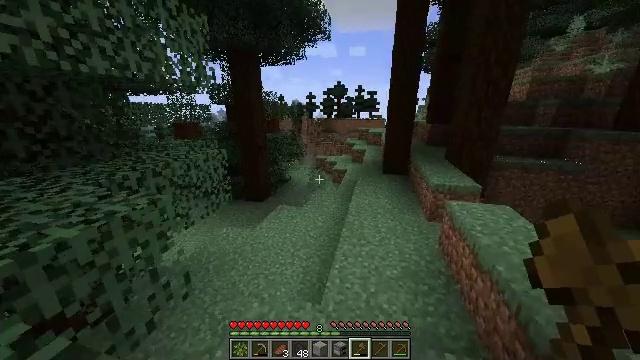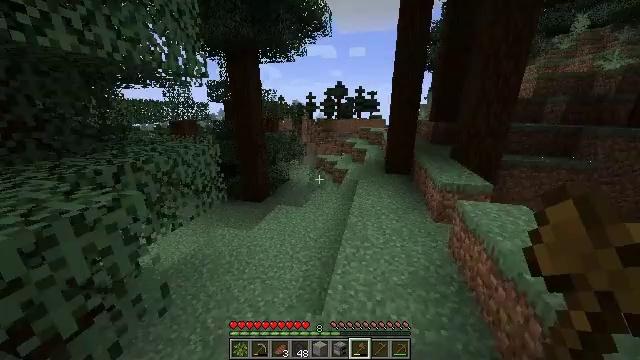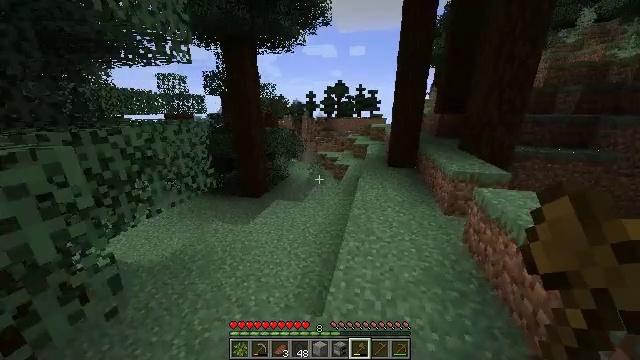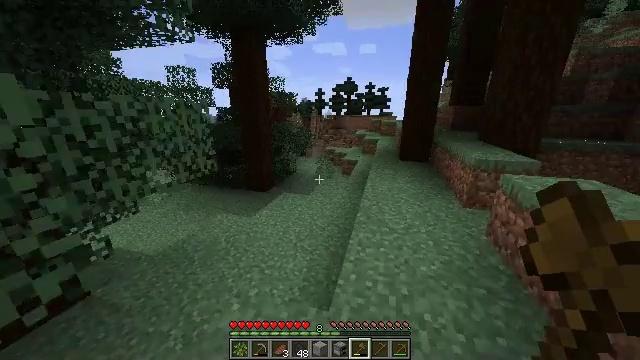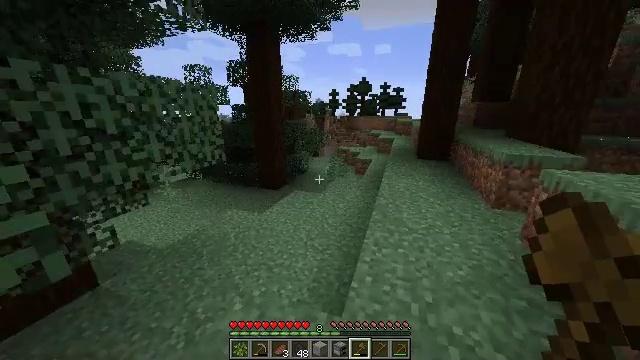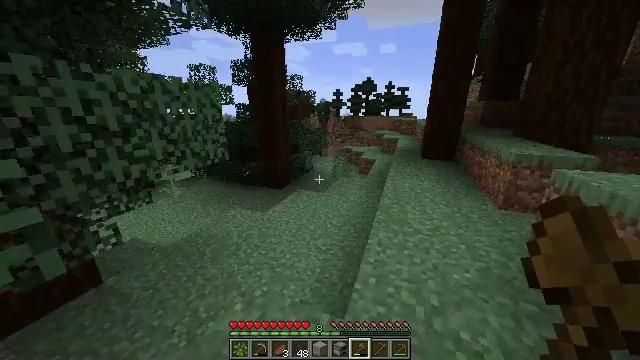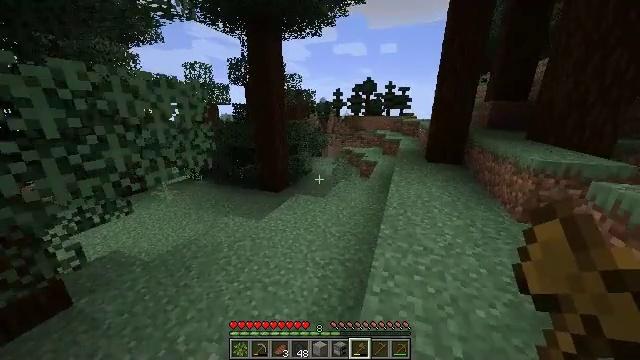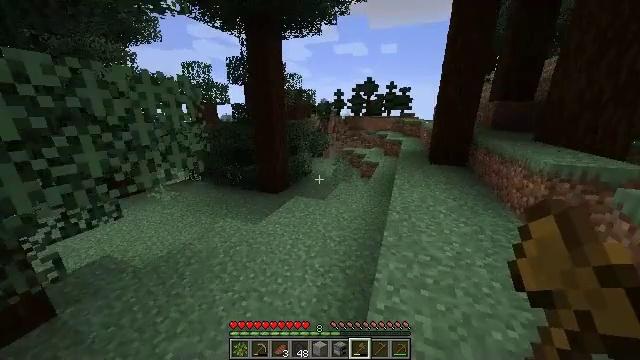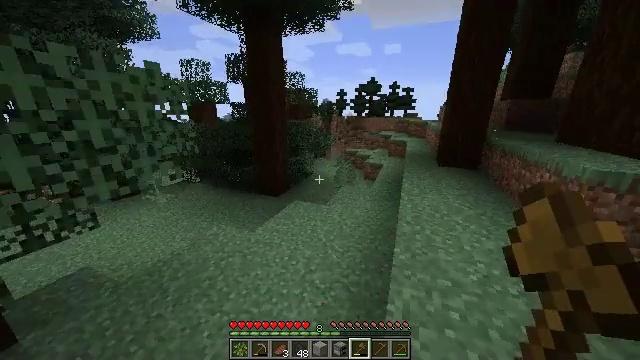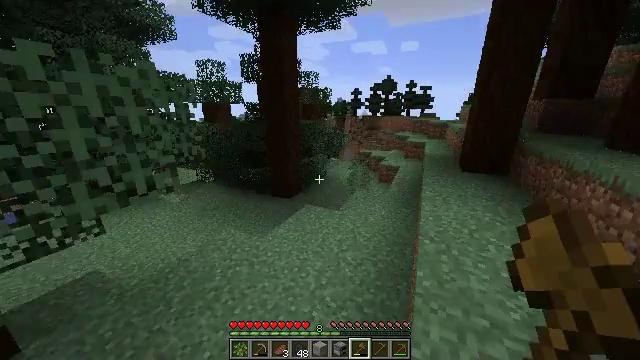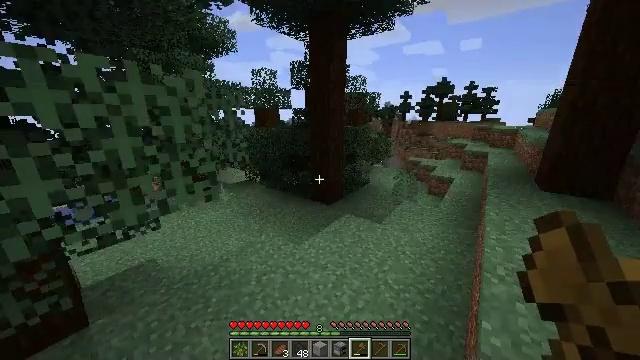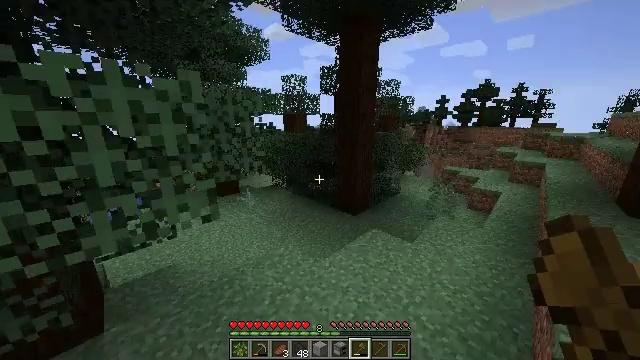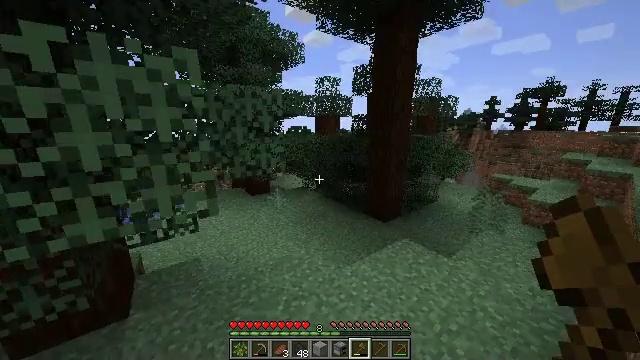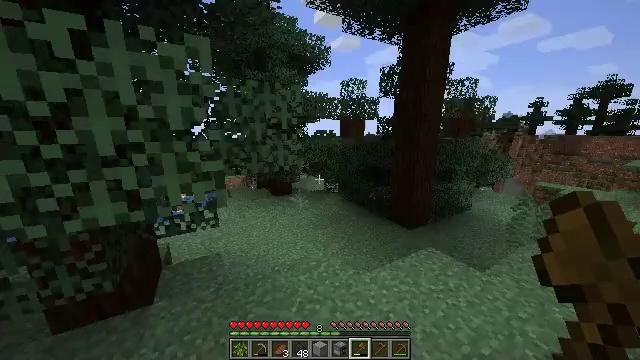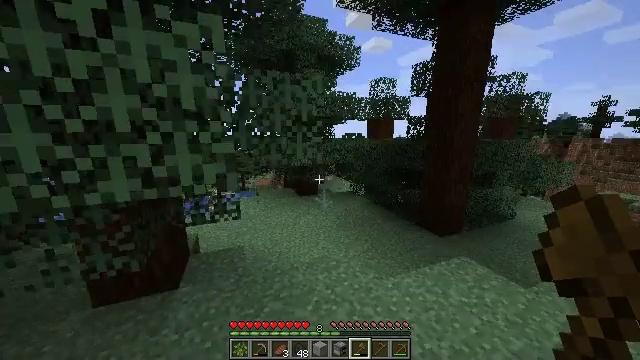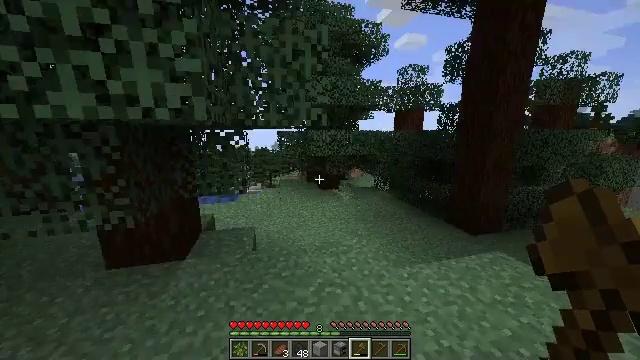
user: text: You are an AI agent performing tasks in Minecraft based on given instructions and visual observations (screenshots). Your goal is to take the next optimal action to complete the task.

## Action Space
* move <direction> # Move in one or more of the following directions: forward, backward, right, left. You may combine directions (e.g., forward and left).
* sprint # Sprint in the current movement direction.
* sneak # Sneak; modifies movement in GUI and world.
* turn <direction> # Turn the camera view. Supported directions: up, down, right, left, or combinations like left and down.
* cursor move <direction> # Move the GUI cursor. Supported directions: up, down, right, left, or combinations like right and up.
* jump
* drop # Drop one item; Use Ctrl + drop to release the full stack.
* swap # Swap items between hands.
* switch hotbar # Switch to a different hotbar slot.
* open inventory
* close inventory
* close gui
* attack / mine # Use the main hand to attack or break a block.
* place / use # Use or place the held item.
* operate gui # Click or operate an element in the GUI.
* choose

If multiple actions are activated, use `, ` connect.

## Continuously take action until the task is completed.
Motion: motion action
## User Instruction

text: Break the sweet berry bush to collect berries.
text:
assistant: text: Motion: move forward
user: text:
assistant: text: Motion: move forward
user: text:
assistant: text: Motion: move forward, turn left
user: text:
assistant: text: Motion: move forward, turn left
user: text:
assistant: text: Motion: move forward, turn left
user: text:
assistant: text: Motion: move forward
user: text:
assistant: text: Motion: move forward
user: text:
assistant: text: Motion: move forward
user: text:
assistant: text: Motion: move forward, turn left
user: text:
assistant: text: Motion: move forward, turn left and up
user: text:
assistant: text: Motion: move forward and move right, turn left and up
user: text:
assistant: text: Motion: move forward and move right, turn left
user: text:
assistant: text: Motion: move forward and move right, turn left and up
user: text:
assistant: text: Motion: move forward and move right, turn left
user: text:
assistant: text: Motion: move forward and move right, sprint, turn left
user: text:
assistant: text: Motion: move forward and move right, sprint, turn left
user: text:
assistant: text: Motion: move forward and move right, sprint, turn left
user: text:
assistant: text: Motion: move forward and move right, sprint, turn left
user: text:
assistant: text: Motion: move forward and move right, sprint, turn left
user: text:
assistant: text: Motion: move forward and move right, sprint, turn left
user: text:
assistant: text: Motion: move forward and move right, sprint, turn left
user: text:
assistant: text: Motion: move forward and move right, sprint, turn left
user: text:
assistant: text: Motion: move forward and move right, sprint, turn left
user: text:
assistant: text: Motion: move forward, sprint, turn left
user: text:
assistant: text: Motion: move forward
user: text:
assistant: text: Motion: move forward
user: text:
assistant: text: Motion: move forward
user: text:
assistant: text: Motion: move forward
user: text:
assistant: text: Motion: move forward, sprint
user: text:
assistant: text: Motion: move forward, sprint